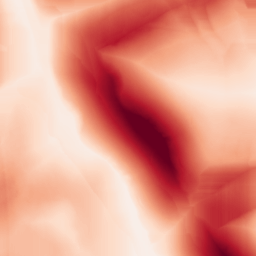
Category: morphological
Decomposition family: morphological_square
Decomposition parameters: operation: gradient
size: 50
Upsampling method: bicubic
Upsampling parameters: scale: 4
Upsampling scale: 4